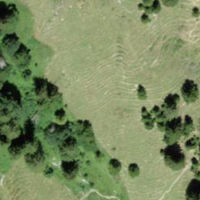
EUNIS habitat code: 23
Species observed at this site:
Bartsia alpina